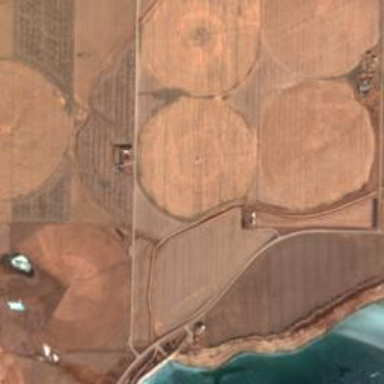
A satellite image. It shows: Farmland with pivot irrigation system.